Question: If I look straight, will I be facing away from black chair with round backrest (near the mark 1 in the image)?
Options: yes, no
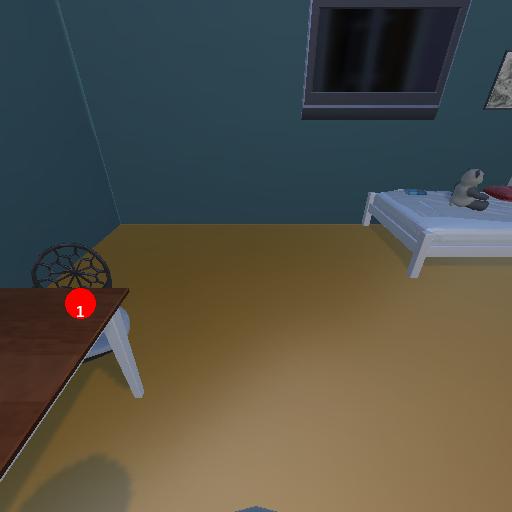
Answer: yes